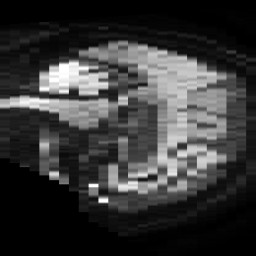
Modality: TRACE
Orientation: sagittal
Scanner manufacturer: philips
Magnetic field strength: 3 T
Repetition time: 4.638 s
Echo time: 0.07429 s